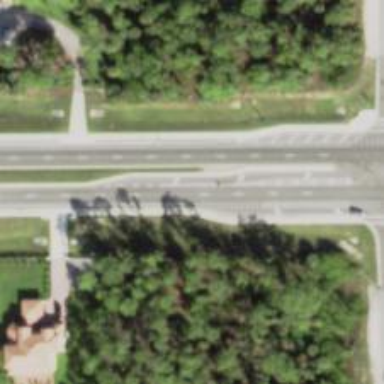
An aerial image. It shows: Secondary road with separate asphalt sidewalk.